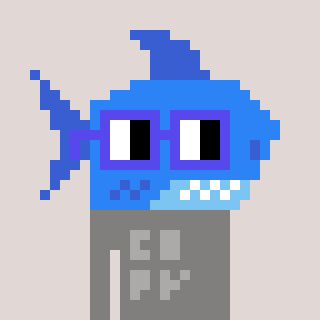
a pixel art character with square blue glasses, a shark-shaped head and a bluegrey-colored body on a warm background